Question: In my table I have three lines of code which enter all the the data in my JTable apart from the last column. However I am not sure to as why.
'''
'DefaultTableCellRenderer centerRenderer = new DefaultTableCellRenderer();
centerRenderer.setHorizontalAlignment( SwingConstants.CENTER );
myTable.setDefaultRenderer(Object.class, centerRenderer);'
'''

I think it is because I use a separate "DefaultTableCellRenderer" to sort my dates but I am not sure.
'''
import javax.swing.*;
import java.awt.*;
import java.io.*;
import java.lang.*;
import java.awt.event.*;
///////////
import javax.swing.border.EmptyBorder;
import javax.swing.event.*;
import javax.swing.text.Document;
import javax.swing.table.TableRowSorter;
import java.util.List;
import java.util.ArrayList;
import java.util.Comparator;
///////////
import java.text.DateFormat;
import java.text.ParseException;
import java.text.SimpleDateFormat;
import java.util.*;
import java.util.logging.Level;
import java.util.logging.Logger;
import static javax.swing.JFrame.EXIT_ON_CLOSE;
import javax.swing.table.*;
public class JtableIe
{
JFrame myMainWindow = new JFrame("Compare Tables");
JPanel firstPanel = new JPanel();
JScrollPane myScrollTable;
JTable myTable;
JTextField srchFld1;
JTextField srchFld2;
TableRowSorter sorter;
JLabel srchLbl1 = new JLabel();
JLabel srchLbl2 = new JLabel();
DefaultTableModel model;
public void runGUI()
{
myMainWindow.setBounds(10, 10, 1296, 756);
myMainWindow.setDefaultCloseOperation(JFrame.EXIT_ON_CLOSE);
myMainWindow.setLayout(new GridLayout(1,1));
createFirstPanel();
myMainWindow.getContentPane().add(firstPanel);
myMainWindow.setVisible(true);
}
public void createFirstPanel()
{
firstPanel.setLayout(null);
srchLbl1.setLocation(0,0);
srchLbl1.setSize(150,26);
srchLbl1.setText("Name Search:");
firstPanel.add(srchLbl1);
srchLbl2.setLocation(660,0);
srchLbl2.setSize(150,26);
srchLbl2.setText("ID Search:");
firstPanel.add(srchLbl2);
String[] aHeaders = {"Name","ID","Number 1","Number 2","Time","Date"};
Object[][] aData = new Object[15][6];
///////Data////////
aData[0][0] = "John";
aData[0][1] = "JS96";
aData[0][2] = "1";
aData[0][3] = "186";
aData[0][4] = "1h 23m";
aData[0][5] = getJavaDate("12-11-2015");
aData[1][0] = "David";
aData[1][1] = "DB36";
aData[1][2] = "2";
aData[1][3] = "111852";
aData[1][4] = "2h 55m";
aData[1][5] = getJavaDate("12-11-2020");
aData[2][0] = "Daniel";
aData[2][1] = "DK73";
aData[2][2] = "3";
aData[2][3] = "2921";
aData[2][4] = "1h 55m";
aData[2][5] = getJavaDate("12-11-2014");
aData[3][0] = "Janis";
aData[3][1] = "JW84";
aData[3][2] = "4";
aData[3][3] = "6512";
aData[3][4] = "12h 26m";
aData[3][5] = getJavaDate("13-11-2015");
aData[4][0] = "Adam";
aData[4][1] = "AF98";
aData[4][2] = "5";
aData[4][3] = "7524";
aData[4][4] = "5h 47m";
aData[4][5] = getJavaDate("11-11-2015");
aData[5][0] = "Matthew";
aData[5][1] = "MB55";
aData[5][2] = "6";
aData[5][3] = "4989";
aData[5][4] = "80h 30m";
aData[5][5] = getJavaDate("11-11-2015");
aData[6][0] = "Lewis";
aData[6][1] = "LS23";
aData[6][2] = "7";
aData[6][3] = "56321";
aData[6][4] = "880h 20m";
aData[6][5] = getJavaDate("11-11-2015");
aData[7][0] = "Mark";
aData[7][1] = "ML49";
aData[7][2] = "8";
aData[7][3] = "97456";
aData[7][4] = "8h 42m";
aData[7][5] = getJavaDate("11-11-2015");
aData[8][0] = "Josh";
aData[8][1] = "JT67";
aData[8][2] = "9";
aData[8][3] = "82135";
aData[8][4] = "56h 13m";
aData[8][5] = getJavaDate("11-11-2015");
aData[9][0] = "Oliver";
aData[9][1] = "OC98";
aData[9][2] = "10";
aData[9][3] = "152";
aData[9][4] = "9h 9m";
aData[9][5] = getJavaDate("11-11-2015");
aData[10][0] = "Tom";
aData[10][1] = "TS97";
aData[10][2] = "11";
aData[10][3] = "100";
aData[10][4] = "0h 0m";
aData[10][5] = getJavaDate("11-11-2015");
aData[11][0] = "Emma";
aData[11][1] = "EBS74";
aData[11][2] = "12";
aData[11][3] = "200";
aData[11][4] = "0h 30m";
aData[11][5] = getJavaDate("11-11-2015");
aData[12][0] = "Lucy";
aData[12][1] = "LK02";
aData[12][2] = "13";
aData[12][3] = "256";
aData[12][4] = "7h 00m";
aData[12][5] = getJavaDate("10001-11-2015");
aData[13][0] = "Patrick";
aData[13][1] = "PM38";
aData[13][2] = "14";
aData[13][3] = "258";
aData[13][4] = "2h 00m";
aData[13][5] = getJavaDate("31-02-2016");
aData[14][0] = "Nicola";
aData[14][1] = "NB70";
aData[14][2] = "15";
aData[14][3] = "987";
aData[14][4] = "100h 56m";
aData[14][5] = getJavaDate("31-02-2015");
//////////////
model = new DefaultTableModel(aData, aHeaders)
{
@Override
public Class<?> getColumnClass(int column)
{
switch (column)
{
case 5: return Date.class;
default: return Object.class;
}
}
@Override
public boolean isCellEditable(int row, int column)
{
//all cells false
return false;
}
};
myTable = new JTable(model);
myTable.setAutoCreateRowSorter(true);
sorter = new TableRowSorter(myTable.getModel());
List sortKeys = new ArrayList();
sortKeys.add(new RowSorter.SortKey(5, SortOrder.ASCENDING));
sorter.setSortKeys(sortKeys);
sorter.setComparator(2, new AlphanumComparator());
sorter.setComparator(3, new AlphanumComparator());
sorter.setComparator(4, new AlphanumComparator());
setRenderers();
myTable.setRowSorter(sorter);
DefaultTableCellRenderer centerRenderer = new DefaultTableCellRenderer();
centerRenderer.setHorizontalAlignment( SwingConstants.CENTER );
myTable.setDefaultRenderer(Object.class, centerRenderer);
DefaultRowSorter sorter = (DefaultRowSorter) myTable.getRowSorter();
myTable.getColumnModel().getColumn(0).setMinWidth(50);
myTable.getColumnModel().getColumn(0).setMaxWidth(100);
myTable.getColumnModel().getColumn(0).setPreferredWidth(75);
myScrollTable = new JScrollPane(myTable);
myScrollTable.setSize(1296,756);
myScrollTable.setLocation(0,25);
System.out.println("Creating compare table");
srchFld1 = new JTextField(10);
srchFld1.setSize(550,26);
srchFld1.setLocation(100,0);
srchFld1.setToolTipText("Enter Name");
firstPanel.add(srchFld1);
srchFld2 = new JTextField(10);
srchFld2.setSize(550,26);
srchFld2.setLocation(740,0);
srchFld2.setToolTipText("Enter ID");
firstPanel.add(srchFld2);
//////////////////////
Document doc = srchFld1.getDocument();
DocumentListener listener = new DocumentListener()
{
@Override
public void insertUpdate(DocumentEvent e)
{
newFilter();
}
@Override
public void removeUpdate(DocumentEvent e)
{
newFilter();
}
@Override
public void changedUpdate(DocumentEvent e)
{
newFilter();
}
};
doc.addDocumentListener(listener);
///////////////
Document docb = srchFld2.getDocument();
DocumentListener listenerb = new DocumentListener() {
@Override
public void insertUpdate(DocumentEvent e)
{
newFilter();
}
@Override
public void removeUpdate(DocumentEvent e)
{
newFilter();
}
@Override
public void changedUpdate(DocumentEvent e)
{
newFilter();
}
};
docb.addDocumentListener(listenerb);
///////////////
firstPanel.add(myScrollTable);
}
private static final DateFormat DATE_FORMAT = new SimpleDateFormat("dd/MM/yyyy");
private void setRenderers()
{
myTable.setDefaultRenderer(Date.class, new DateRenderer());
}
private Date getJavaDate(String s)
{
try
{
SimpleDateFormat sdf = new SimpleDateFormat("dd-MM-yyyy");
Date d = sdf.parse(s);
return d;
}
catch (ParseException ex)
{
Logger.getLogger(TableBasic.class.getName()).log(Level.SEVERE, null, ex);
return null;
}
}
private void newFilter()
{
RowFilter rf = null;
try
{
List<RowFilter<Object,Object>> filters = new ArrayList<RowFilter<Object,Object>>(2);
filters.add(RowFilter.regexFilter(srchFld1.getText(), 0));
filters.add(RowFilter.regexFilter(srchFld2.getText(), 1));
rf = RowFilter.andFilter(filters);
}
catch (java.util.regex.PatternSyntaxException e)
{
return;
}
sorter.setRowFilter(rf);
}
public static void main(String[] args)
{
JtableIe ji = new JtableIe();
ji.runGUI();
}
private class DateRenderer extends DefaultTableCellRenderer
{
private static final long serialVersionUID = 1L;
@Override
public Component getTableCellRendererComponent(JTable myTable, Object value, boolean isSelected, boolean hasFocus, int row, int column) {
super.getTableCellRendererComponent(myTable, value, isSelected, hasFocus, row, column);
if (!(value instanceof Date)) {
return this;
}
setText(DATE_FORMAT.format((Date) value));
return this;
}
}
}
'''
I did attempt to fix this by using this code,
'DefaultTableCellRenderer centerRendererd = new DefaultTableCellRenderer(); centerRendererd.setHorizontalAlignment( JLabel.CENTER ); myTable.getColumnModel().getColumn(5).setCellRenderer( centerRendererd );'
However it removed the formatting on the date, which I would not like to happen.
I would appreciate any help in fixing this error and getting the Date column to center without losing any specified formatting. Thanks.
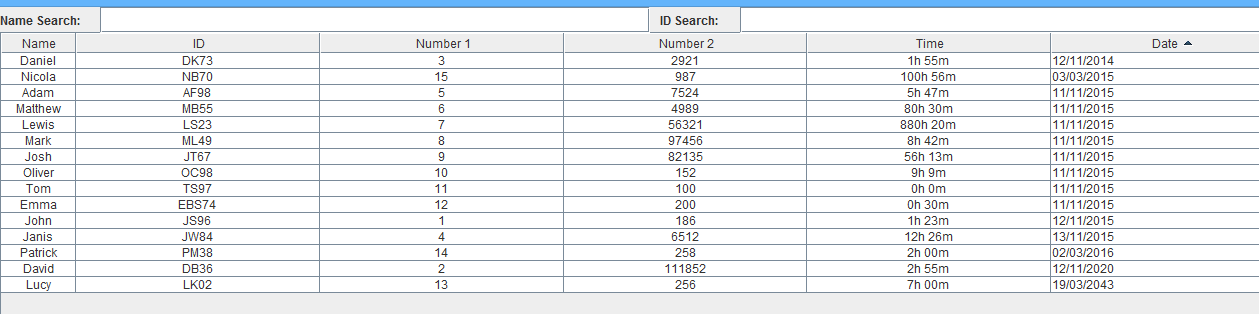
Answer: You have not set the horizontal alignment on the DateRenderer you use for the date column. For instance, in the setRenderers method:
'''
DateRenderer dr = new DateRenderer();
dr.setHorizontalAlignment(JLabel.CENTER);
myTable.setDefaultRenderer(Date.class, dr);
'''